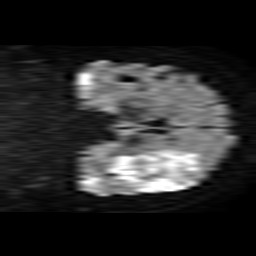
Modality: TRACE
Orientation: coronal
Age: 72
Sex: female
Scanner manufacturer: philips
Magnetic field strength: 1.5 T
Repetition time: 3.681 s
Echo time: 0.09411 s